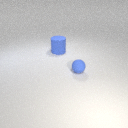
small blue rubber sphere to the right of large blue rubber cylinder